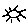
Label: sun